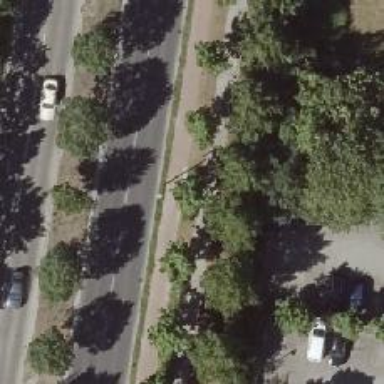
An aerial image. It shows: Beautiful avenue lined with deciduous broadleaved trees.